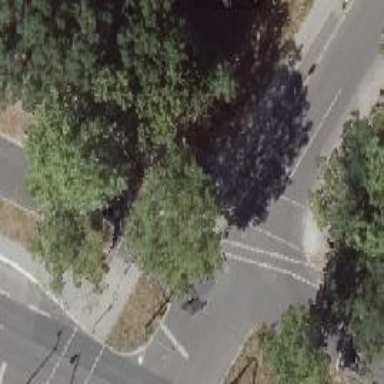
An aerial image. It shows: Crossing with traffic signals.